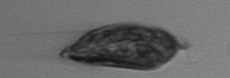
Label: Prorocentrum_micans